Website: macys
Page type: delivery-shipping
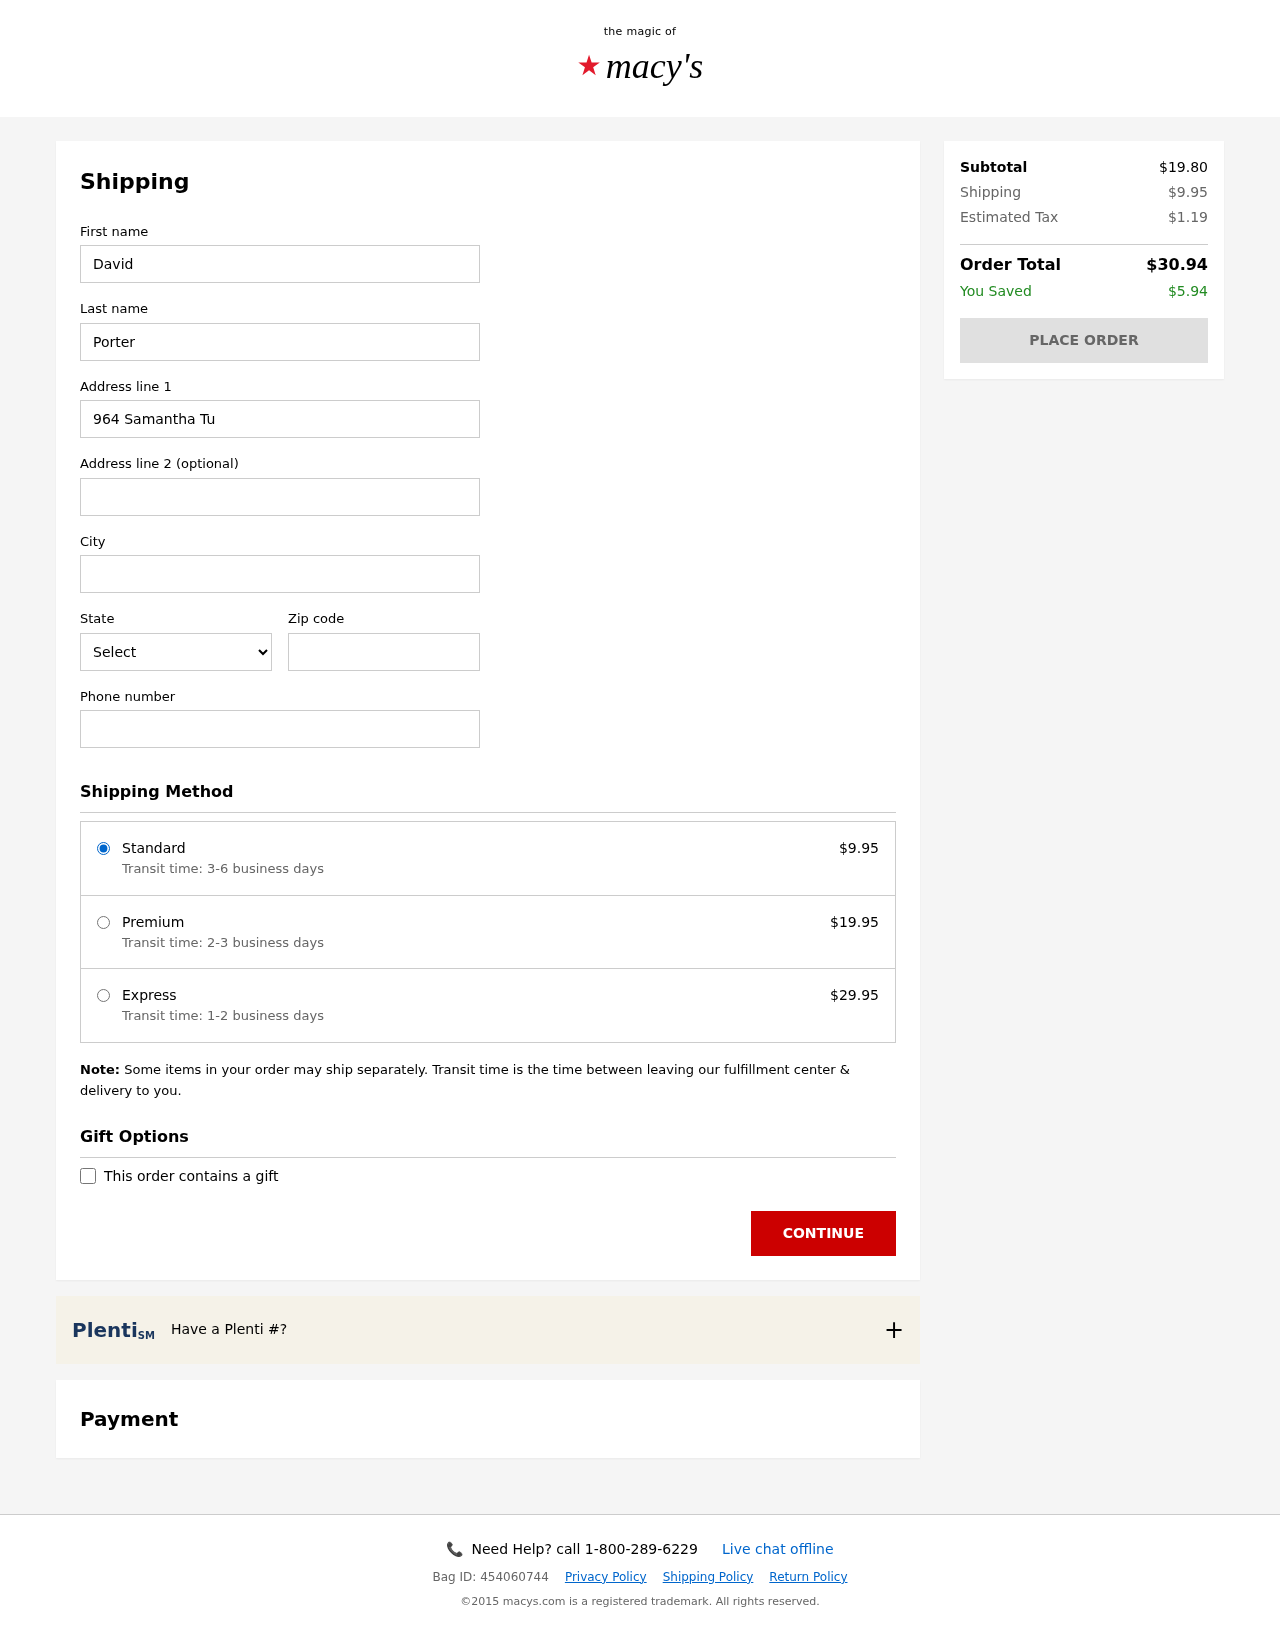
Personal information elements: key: PII_CITY
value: Vasquezbury
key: PII_FIRSTNAME
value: David
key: PII_LASTNAME
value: Porter
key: PII_PHONE
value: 3684395990
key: PII_POSTCODE
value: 92825
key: PII_STATE_ABBR
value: WI
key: PII_STREET
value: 964 Samantha Turnpike
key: PII_STREET2
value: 89592 Walker Center
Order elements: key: ORDER_SHIPPING_COST
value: $9.95
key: ORDER_SHIPPING_PREMIUM
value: $19.95
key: ORDER_SHIPPING_EXPRESS
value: $29.95
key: ORDER_SUBTOTAL
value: $19.80
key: ORDER_TAX
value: $1.19
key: ORDER_TOTAL
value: $30.94
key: ORDER_SAVINGS
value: $5.94